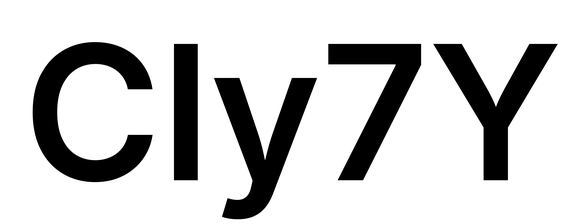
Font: Inter_SemiBold